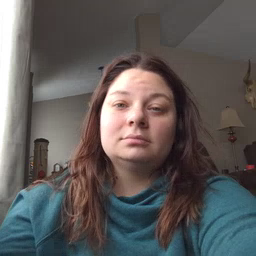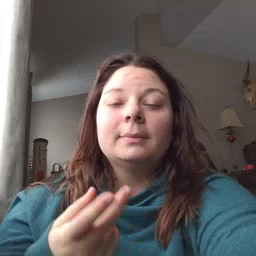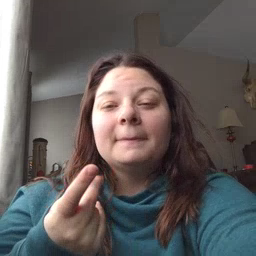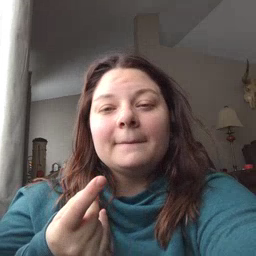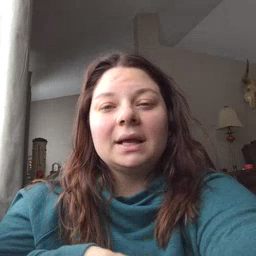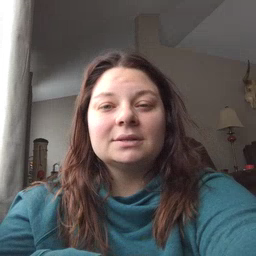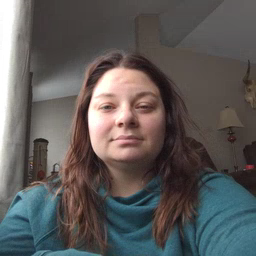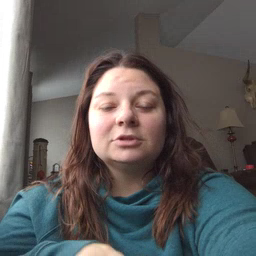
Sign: puppy